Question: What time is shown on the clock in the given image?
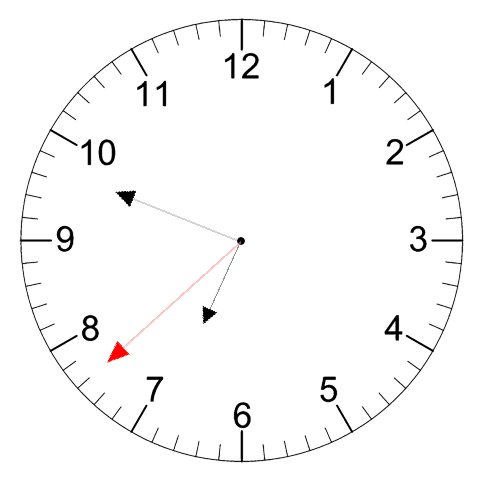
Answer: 06:48:38